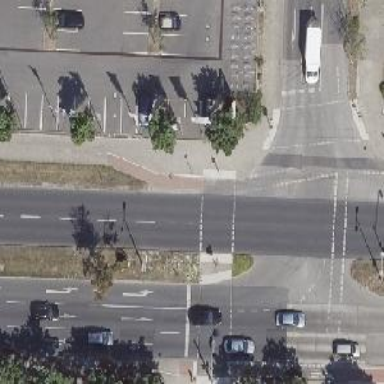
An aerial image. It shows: Crossing with traffic signals.